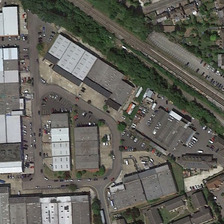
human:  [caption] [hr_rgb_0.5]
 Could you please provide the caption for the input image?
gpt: many buildings and some green trees are in two sides of railways in an industrial area .

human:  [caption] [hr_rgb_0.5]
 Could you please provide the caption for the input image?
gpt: many buildings and some green trees are in two sides of railways in an industrial area .

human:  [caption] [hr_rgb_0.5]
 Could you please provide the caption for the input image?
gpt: many buildings and some green trees are in two sides of railways in an industrial area .

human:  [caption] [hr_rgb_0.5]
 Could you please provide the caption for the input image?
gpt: many buildings and some green trees are in two sides of railways in an industrial area .

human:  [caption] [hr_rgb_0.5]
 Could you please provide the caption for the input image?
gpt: many buildings and some green trees are in two sides of railways in an industrial area .